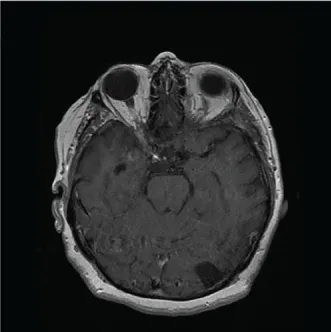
Complete response of 2 asymptomatic brain metastases in patient case 3. Substantial decrease in size of temporal lobe metastasis after SRS, and ,15 months of avelumab (September 4, 2019).
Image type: radiology (mri)